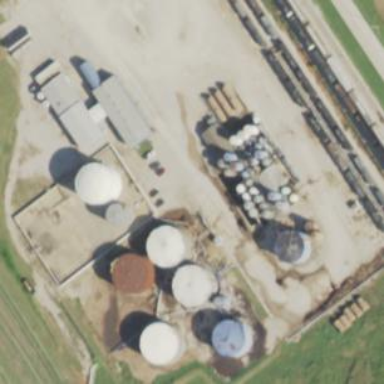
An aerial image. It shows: Storage tank that is man-made.